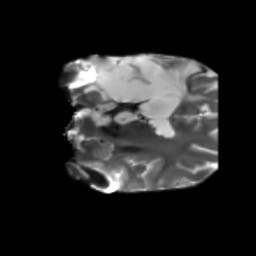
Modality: T2w
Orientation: coronal
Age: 40
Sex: male
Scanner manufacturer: siemens
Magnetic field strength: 3 T
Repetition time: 5.25 s
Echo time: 0.08 s